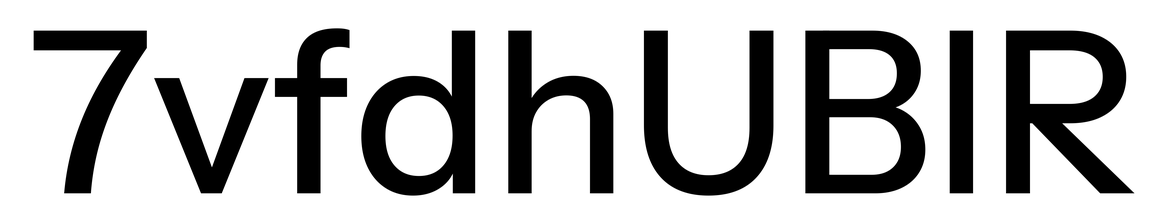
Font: InstrumentSans_Medium